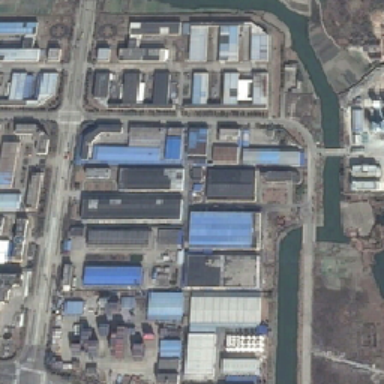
Many buildings are near the curved river in the industrial area .